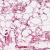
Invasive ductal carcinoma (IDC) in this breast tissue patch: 0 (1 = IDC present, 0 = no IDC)